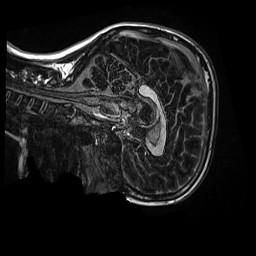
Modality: MP2RAGE
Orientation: sagittal
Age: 9
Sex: female
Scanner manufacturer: siemens
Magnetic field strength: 3 T
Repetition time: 4 s
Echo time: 0.00303 s